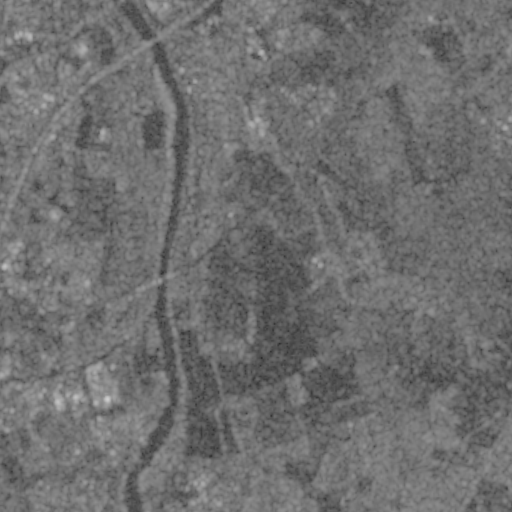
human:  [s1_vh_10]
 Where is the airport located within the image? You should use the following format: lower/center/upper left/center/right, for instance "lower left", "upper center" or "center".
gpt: The airport is located in the lower center of the image.
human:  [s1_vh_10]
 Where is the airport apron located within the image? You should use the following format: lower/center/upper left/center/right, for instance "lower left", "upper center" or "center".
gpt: The airport apron is located in the lower center of the image.
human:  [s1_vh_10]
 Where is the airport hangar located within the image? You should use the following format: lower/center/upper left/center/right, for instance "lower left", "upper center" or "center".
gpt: The airport hangar is located in the lower center of the image.
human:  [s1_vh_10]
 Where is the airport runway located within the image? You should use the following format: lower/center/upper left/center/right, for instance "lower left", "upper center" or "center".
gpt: The airport runway is located in the lower center of the image.
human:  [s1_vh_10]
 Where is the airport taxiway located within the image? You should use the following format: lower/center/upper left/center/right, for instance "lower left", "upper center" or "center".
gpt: The airport taxiway is located in the lower center of the image.
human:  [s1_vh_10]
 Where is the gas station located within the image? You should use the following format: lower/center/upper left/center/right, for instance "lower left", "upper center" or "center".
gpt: The gas station is located in the upper left of the image.
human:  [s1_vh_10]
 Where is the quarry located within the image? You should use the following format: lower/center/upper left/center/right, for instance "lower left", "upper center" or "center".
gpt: The quarry is located in the center left of the image.
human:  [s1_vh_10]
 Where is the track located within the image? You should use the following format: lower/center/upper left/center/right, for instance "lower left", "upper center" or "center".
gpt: The track is located in the upper center of the image.
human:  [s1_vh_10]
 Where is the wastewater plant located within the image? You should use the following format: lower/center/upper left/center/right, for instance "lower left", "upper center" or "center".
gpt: The wastewater plant is located in the lower center of the image.
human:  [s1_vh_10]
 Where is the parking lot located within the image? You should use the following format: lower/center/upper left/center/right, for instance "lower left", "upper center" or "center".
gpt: There is no parking lot in the image.

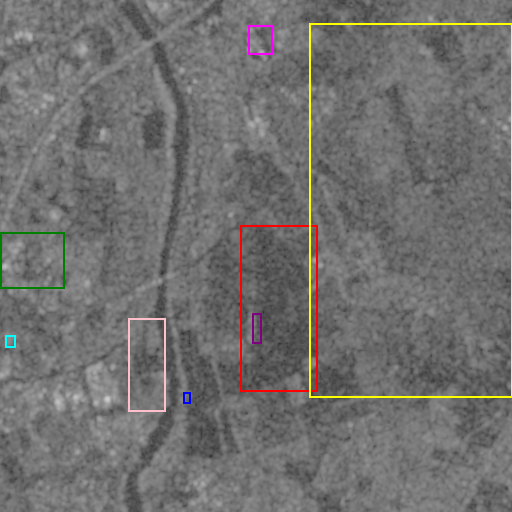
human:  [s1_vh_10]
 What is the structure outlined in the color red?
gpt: The structure outlined in red is an airport.
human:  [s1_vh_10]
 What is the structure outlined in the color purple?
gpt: The structure outlined in purple is an airport apron.
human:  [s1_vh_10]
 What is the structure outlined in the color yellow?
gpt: The structure outlined in yellow is a crop field.
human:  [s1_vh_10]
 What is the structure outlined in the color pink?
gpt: The structure outlined in pink is a park.
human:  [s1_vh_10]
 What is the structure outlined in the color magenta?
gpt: The structure outlined in magenta is a parking lot.
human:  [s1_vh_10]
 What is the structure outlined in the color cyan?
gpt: The structure outlined in cyan is a power substation.
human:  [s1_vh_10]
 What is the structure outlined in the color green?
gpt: The structure outlined in green is a quarry.
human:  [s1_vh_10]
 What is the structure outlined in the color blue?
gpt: The structure outlined in blue is a wastewater plant.
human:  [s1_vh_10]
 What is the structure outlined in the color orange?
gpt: There is no orange outline.